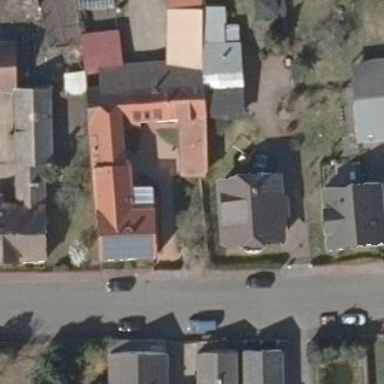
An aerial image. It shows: Simple and straightforward house.